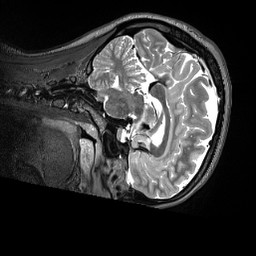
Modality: T2w
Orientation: sagittal
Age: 22
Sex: female
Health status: healthy
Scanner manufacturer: siemens
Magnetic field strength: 3 T
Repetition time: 3.2 s
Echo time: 0.563 s